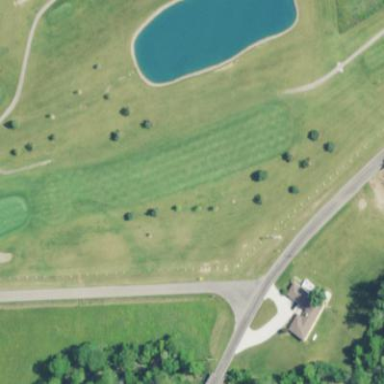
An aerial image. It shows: Well-maintained grassy area serving as golf fairway for the sport of golf.